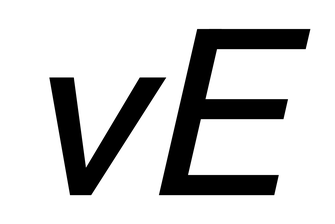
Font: InstrumentSans-Italic_Medium_Italic